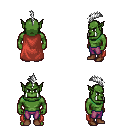
a pixel art fantasy rpg character, male body template, orc, green skin, maroon cape, magenta pants, white mohawk hairstyle, brown shoes, four views (front, back, left, right), 2x2 character sprite sheet, small pixel art, hard edges, no anti-aliasing